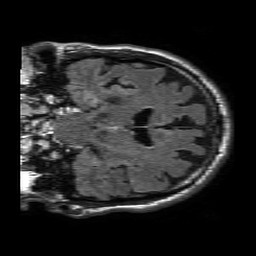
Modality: FLAIR
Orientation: coronal
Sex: male
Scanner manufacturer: philips
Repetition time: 11 s
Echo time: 0.125 s